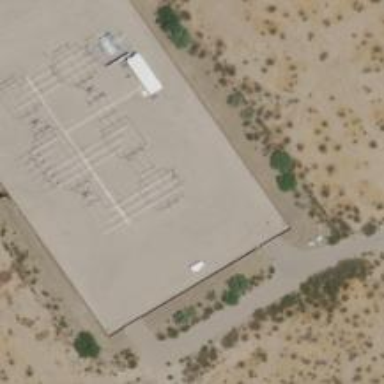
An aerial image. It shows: Switch for power supply.